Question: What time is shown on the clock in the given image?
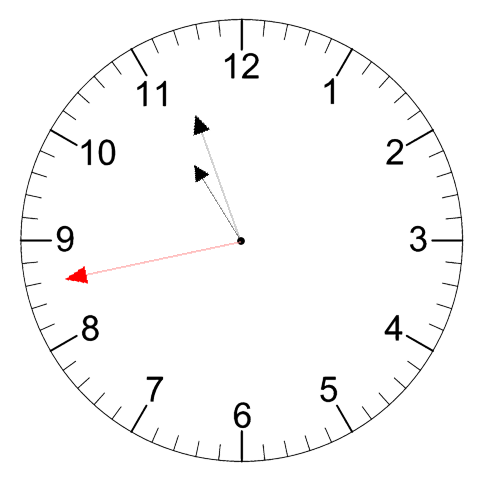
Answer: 10:56:43